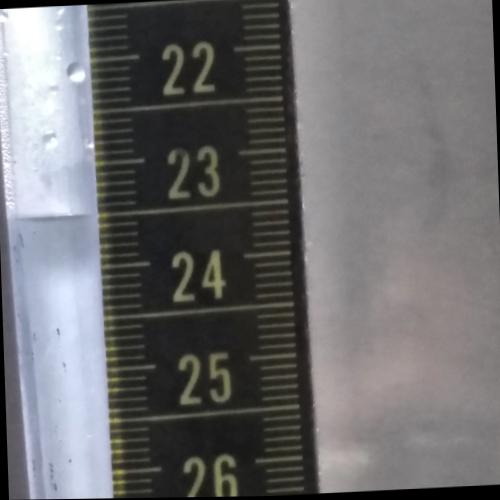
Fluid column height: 23.5 cm